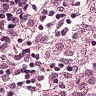
Metastatic tissue present: no